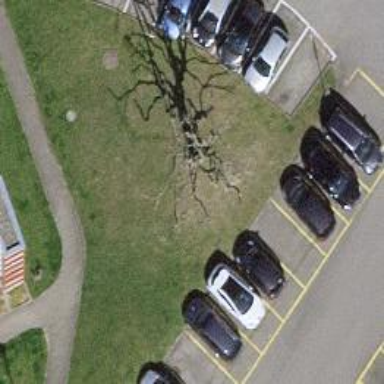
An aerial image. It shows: Car sharing facility.